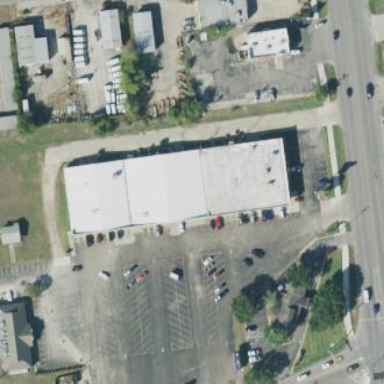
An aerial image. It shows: Retail building.